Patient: sex F, age 63
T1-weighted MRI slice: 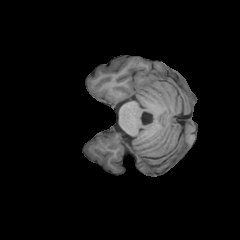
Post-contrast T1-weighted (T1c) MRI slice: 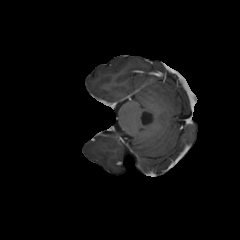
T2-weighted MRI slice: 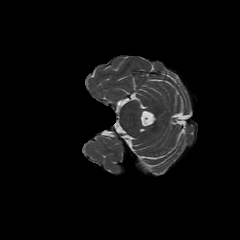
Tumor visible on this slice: no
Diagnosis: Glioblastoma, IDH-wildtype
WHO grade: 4